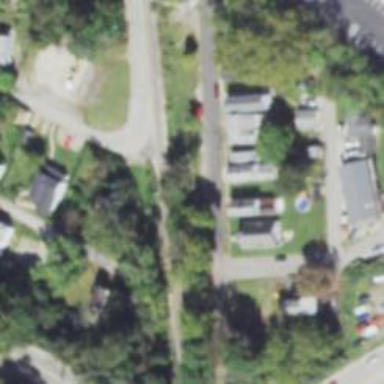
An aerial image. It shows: Alley classified as service road.